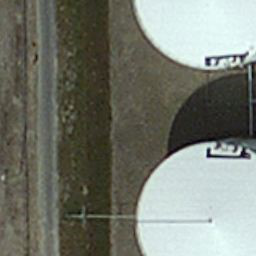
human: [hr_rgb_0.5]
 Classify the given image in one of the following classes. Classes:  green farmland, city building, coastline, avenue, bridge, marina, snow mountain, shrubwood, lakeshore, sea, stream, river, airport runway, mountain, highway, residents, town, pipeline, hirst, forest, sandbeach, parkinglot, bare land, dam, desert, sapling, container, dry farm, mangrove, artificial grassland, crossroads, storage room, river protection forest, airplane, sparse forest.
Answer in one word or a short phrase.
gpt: storage room